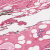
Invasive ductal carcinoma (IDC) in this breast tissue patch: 0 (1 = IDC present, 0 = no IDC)